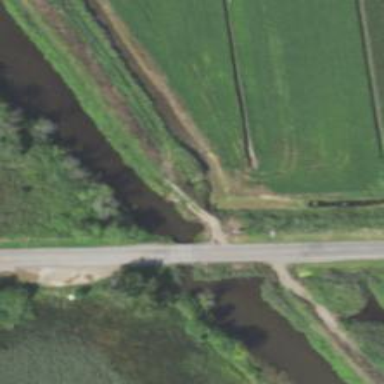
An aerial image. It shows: Derelict canal.